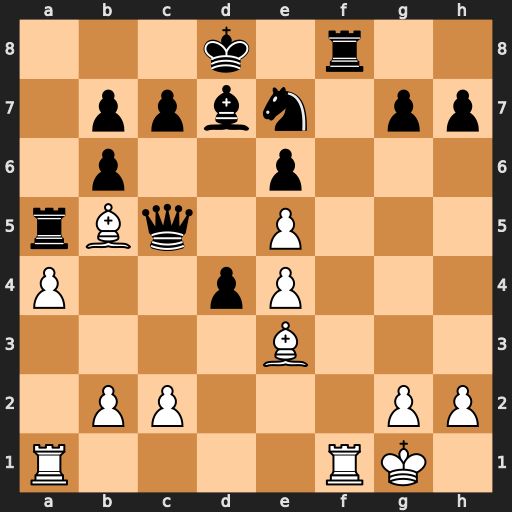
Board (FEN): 3k1r2/1ppbn1pp/1p2p3/rBq1P3/P2pP3/4B3/1PP3PP/R4RK1
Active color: w
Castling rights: -
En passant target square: -
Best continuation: Rxf8+ Be8 Rxe8#